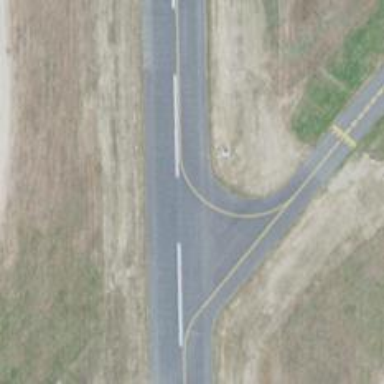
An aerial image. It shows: Image of taxiway at airport.